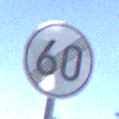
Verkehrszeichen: EndeGeschwindigkeit60
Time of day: MorningAfternoon
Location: Outdoor (RoadRail)
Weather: PartlyCloudy
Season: NotSpecified
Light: Natural